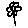
Label: flower